Question: Following is the Play 2 app,
<URL>
Which portrays Dynamic form binding where form fields and sections are dynamically added and removed at client side.
It is a Play 2 sample application. I wanted to port it on Play 1 code base.
If anyone could port the same app in Play framework 1.x t will be a great help !
A GitHub share would be an awesome way to incrementally improve the ported app !
Idea is to learn best possible practice in Play 1 for such a use case.
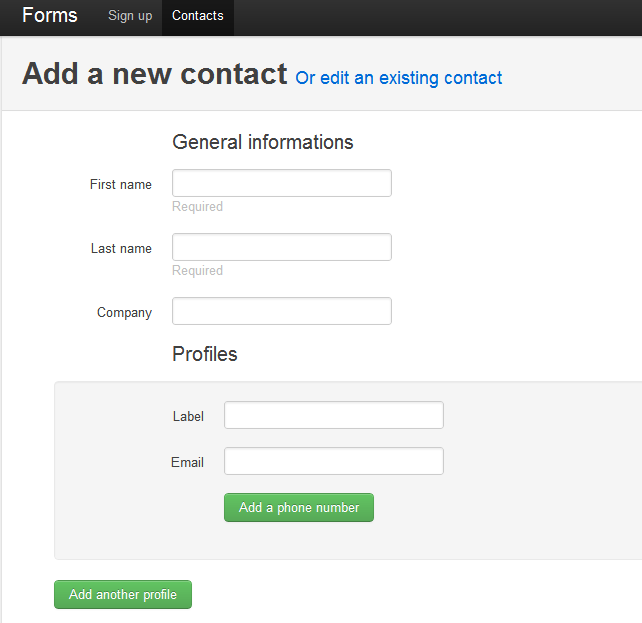
Answer: Use the <URL> and appropriately named fields and some JavaScript.